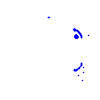
Particle: kaon